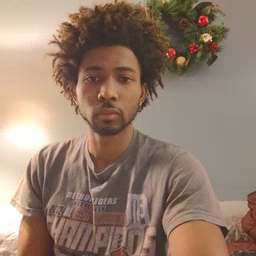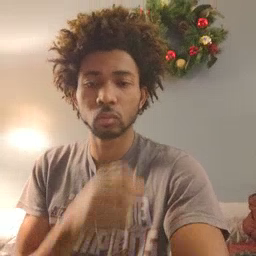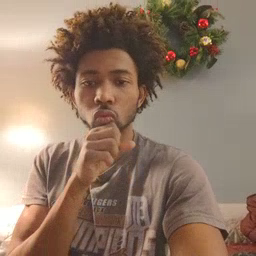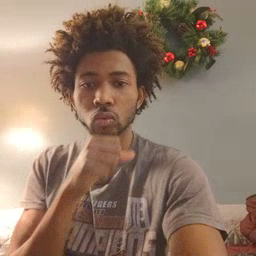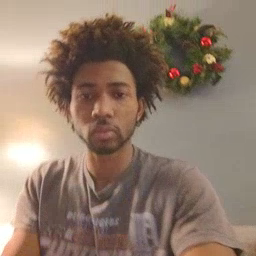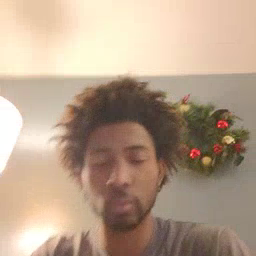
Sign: orange